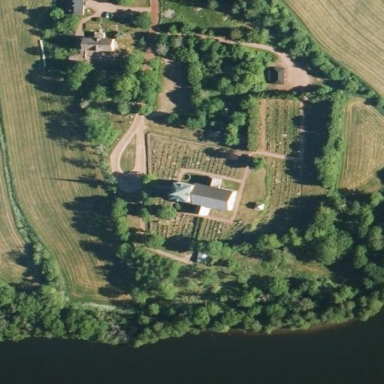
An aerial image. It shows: Grave yard.